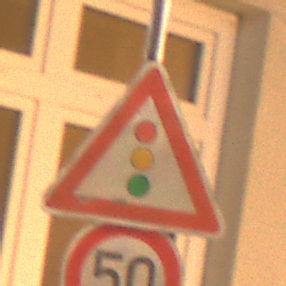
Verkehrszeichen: Lichtzeichenanlage
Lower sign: Geschwindigkeit50
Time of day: Night
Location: Outdoor (Urban)
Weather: Clear
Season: NotSpecified
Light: Artificial